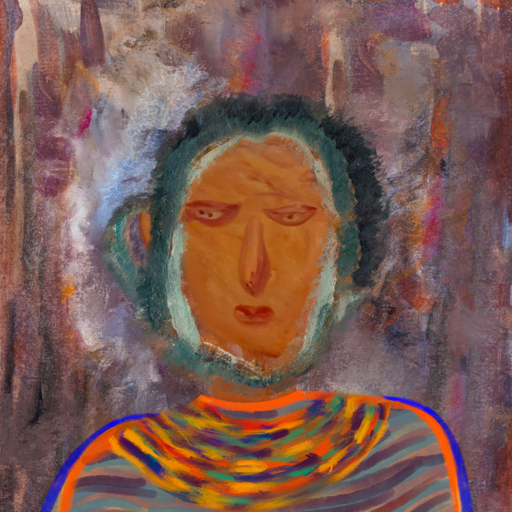
Background: Hypocrite, Head And Neck Front: Pious_Lady, Face Front: Pious_Lady, Bust: Experience, Hair Front: Boggyland, Head Accessory: Blank, Second Necklace: An_Impression_2, Necklace: Blank, Baby: Blank